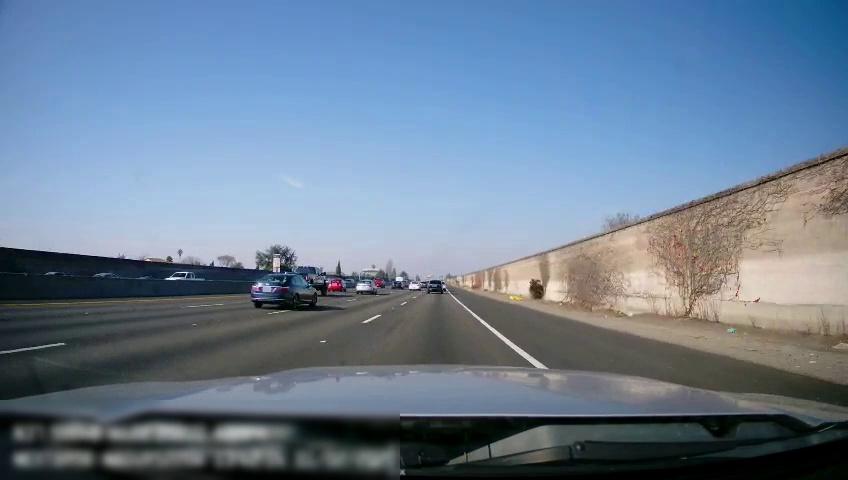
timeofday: Day
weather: Sunny
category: Drivable Space
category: Vehicles | SUV
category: Vehicles | SUV
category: Vehicles | Car
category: Vehicles | Car
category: Vehicles | Truck
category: Vehicles | Car
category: Vehicles | Car
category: Vehicles | Truck
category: Vehicles | Car
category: Vehicles | Truck
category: Lanes | Current Lane
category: Lanes | Current Lane
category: Lanes | Alternate Lane
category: Lanes | Alternate Lane
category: Lanes | Alternate Lane
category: Traffic | Signs